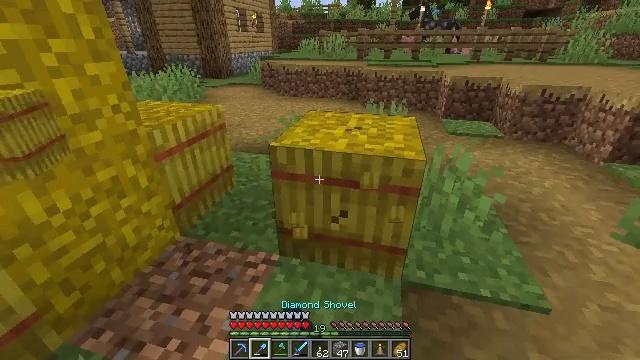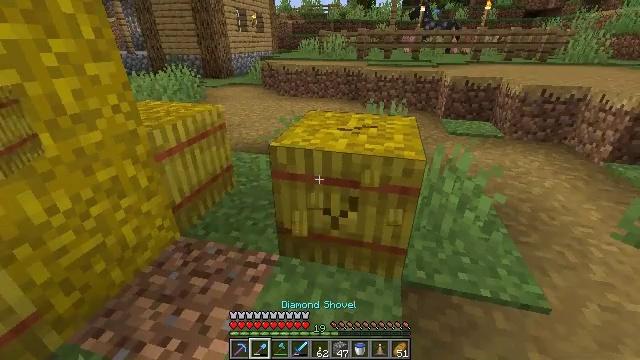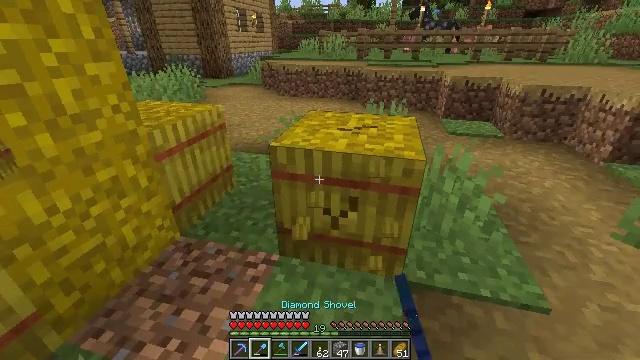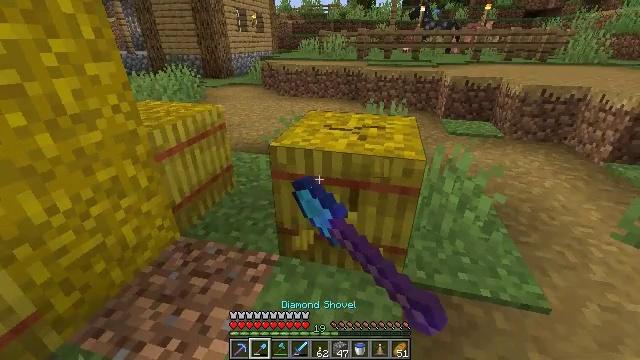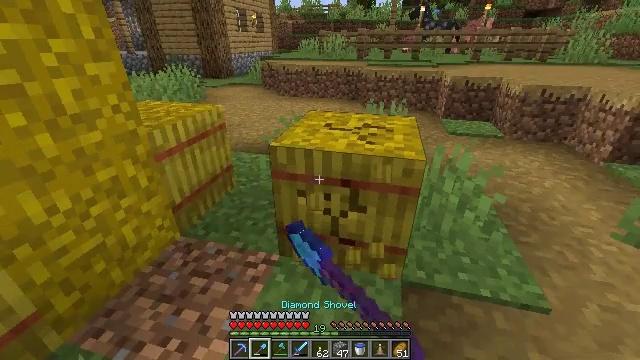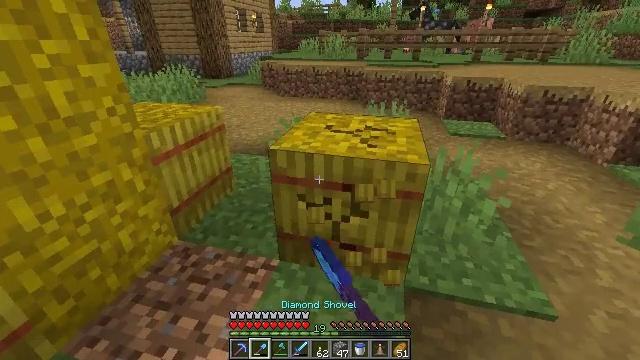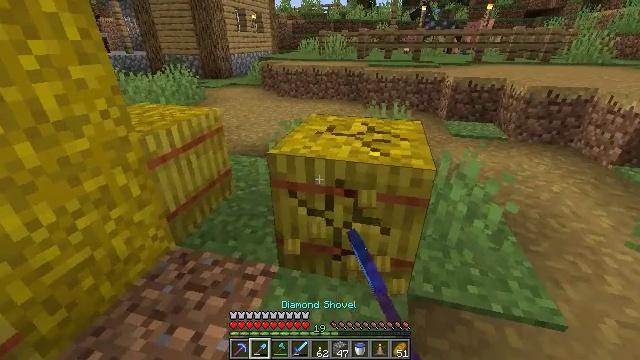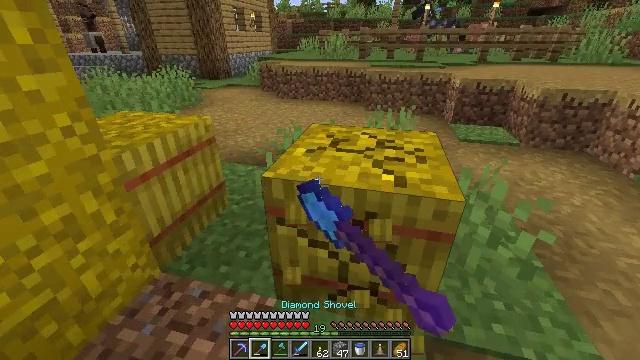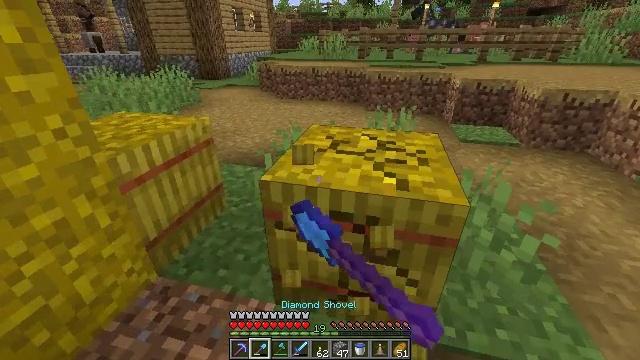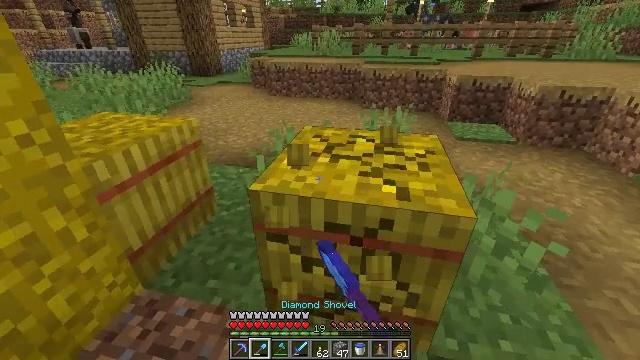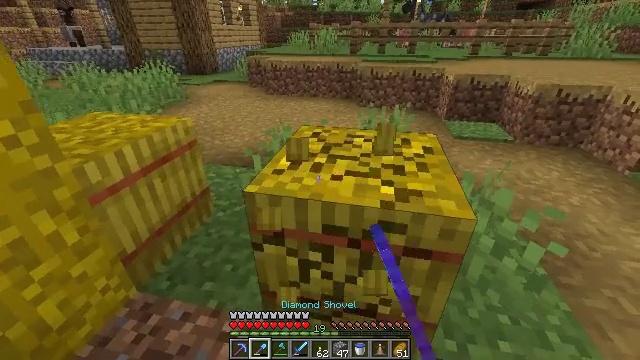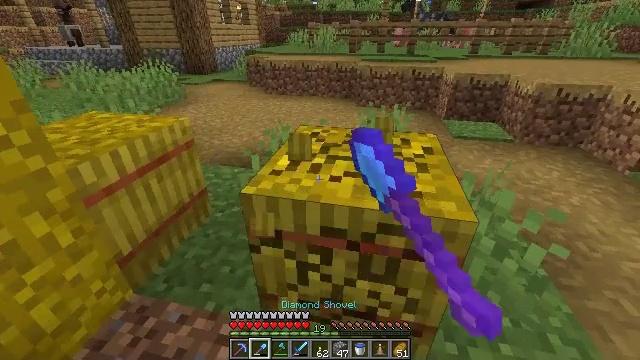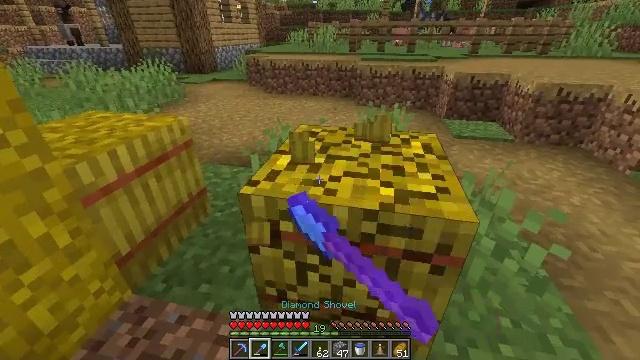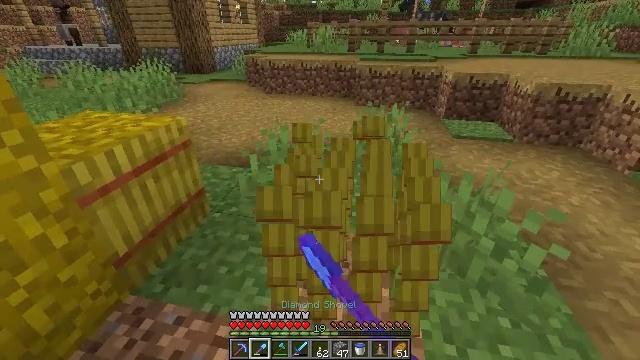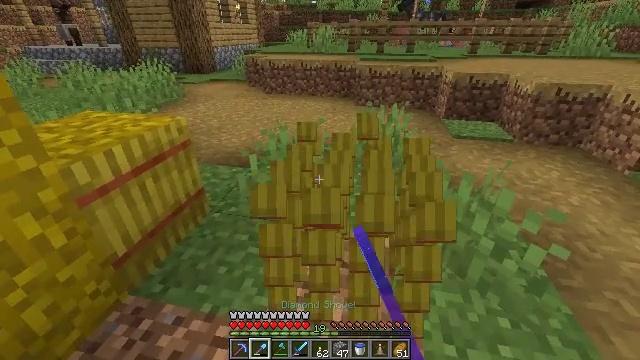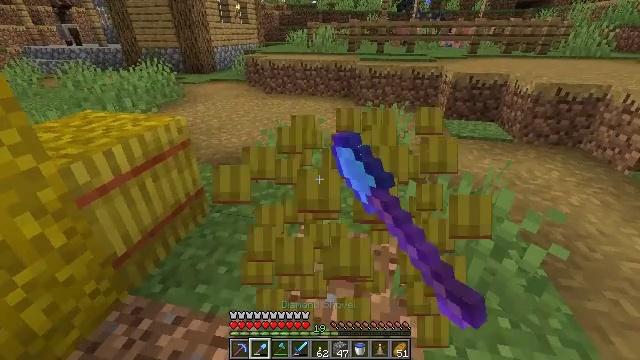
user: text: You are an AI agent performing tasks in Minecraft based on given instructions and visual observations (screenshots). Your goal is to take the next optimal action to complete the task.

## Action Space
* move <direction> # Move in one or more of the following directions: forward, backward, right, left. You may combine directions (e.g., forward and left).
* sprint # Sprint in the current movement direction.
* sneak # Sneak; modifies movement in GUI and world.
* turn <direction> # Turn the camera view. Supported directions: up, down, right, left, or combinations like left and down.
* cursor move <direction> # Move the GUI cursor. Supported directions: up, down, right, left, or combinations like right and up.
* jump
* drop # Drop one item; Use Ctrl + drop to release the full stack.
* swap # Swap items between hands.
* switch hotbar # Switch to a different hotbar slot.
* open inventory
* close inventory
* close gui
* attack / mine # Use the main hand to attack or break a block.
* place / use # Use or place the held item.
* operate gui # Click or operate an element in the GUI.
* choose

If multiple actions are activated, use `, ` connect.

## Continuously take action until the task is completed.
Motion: motion action
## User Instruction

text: Collect a hay block for crafting.
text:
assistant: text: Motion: attack / mine
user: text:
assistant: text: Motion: attack / mine
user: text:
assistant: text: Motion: attack / mine
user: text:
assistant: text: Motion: attack / mine
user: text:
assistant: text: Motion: move forward, attack / mine
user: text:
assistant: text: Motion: move forward, attack / mine
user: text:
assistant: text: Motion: move forward, attack / mine
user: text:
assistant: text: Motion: attack / mine
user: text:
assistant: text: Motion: turn right, attack / mine
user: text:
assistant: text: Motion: attack / mine
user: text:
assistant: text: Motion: attack / mine
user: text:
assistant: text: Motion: attack / mine
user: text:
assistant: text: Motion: attack / mine
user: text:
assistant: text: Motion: attack / mine
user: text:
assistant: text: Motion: attack / mine
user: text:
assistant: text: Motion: attack / mine
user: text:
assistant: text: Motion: attack / mine
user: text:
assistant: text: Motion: attack / mine